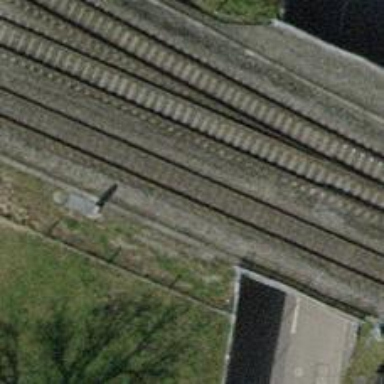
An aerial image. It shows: Single-track railway with electrified contact lines.